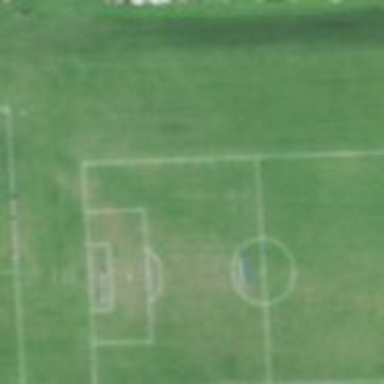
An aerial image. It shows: Soccer pitch with grass surface for leisure land.